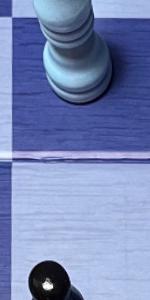
Label: Empty